Interaction volume radius: 5 \u00c5
Interaction volume height: 15 \u00c5
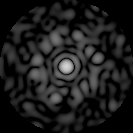
Disorder parameter: 0.8335